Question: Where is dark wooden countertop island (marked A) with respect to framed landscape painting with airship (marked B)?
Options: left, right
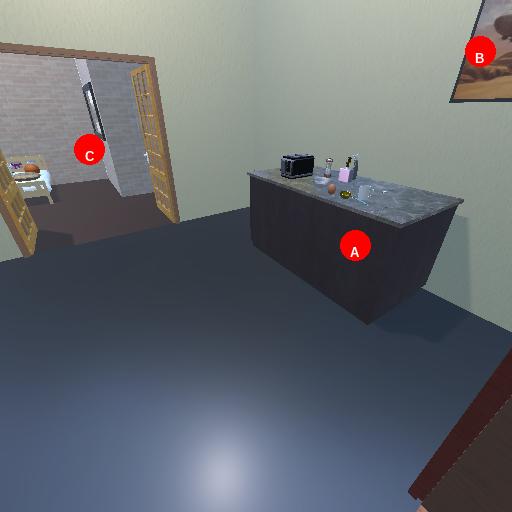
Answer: left